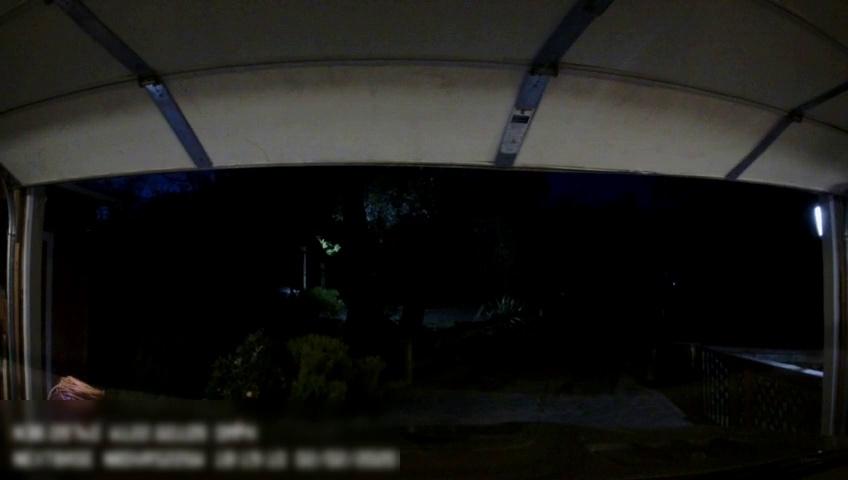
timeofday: Night
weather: Other
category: Drivable Space
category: Drivable Space